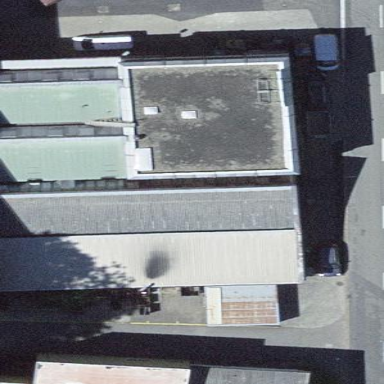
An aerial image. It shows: Industrial building.